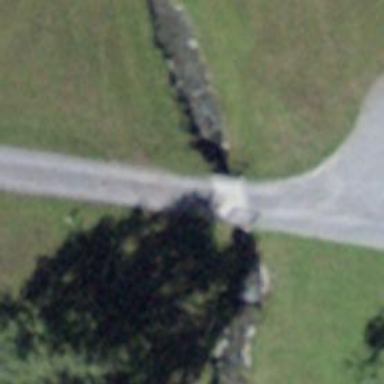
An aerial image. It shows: Fine gravel service road.